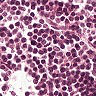
Metastatic tissue present: no